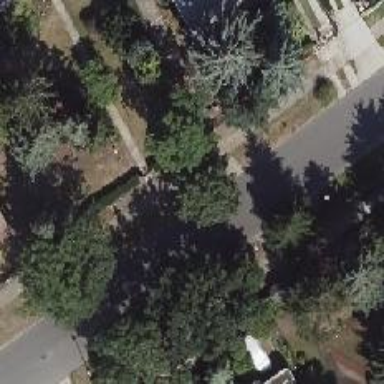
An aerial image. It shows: Residential road with asphalt surface. There are separate sidewalks on both sides of the road.